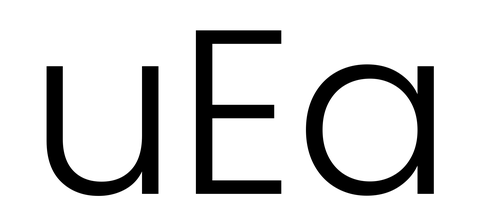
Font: Poppins-Light